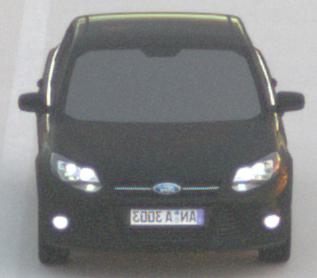
Make: Ford
Model: Focus 1.6 Ti-VCT
Detailed model: Focus (III)
Model produced from: 2011/09
Model produced until: 2014/09
Doors: 5
Color: black
Road condition: dry road
Daytime: sunrise or sunset
Contrast: medium contrast